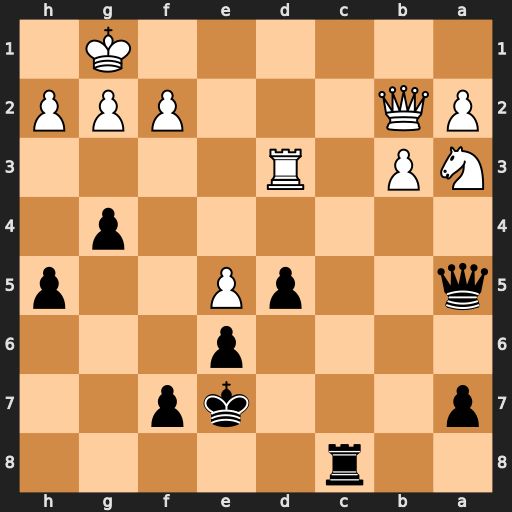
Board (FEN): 2r5/p3kp2/4p3/q2pP2p/6p1/NP1R4/PQ3PPP/6K1
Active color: b
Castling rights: -
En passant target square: -
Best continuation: Qe1#